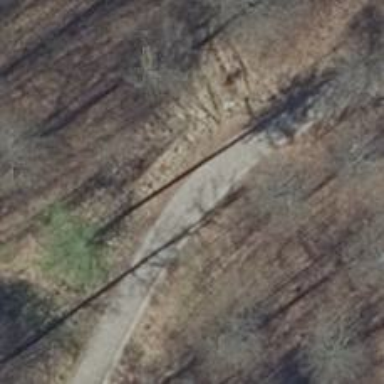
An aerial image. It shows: Unclassified road with grade 3 tracktype.